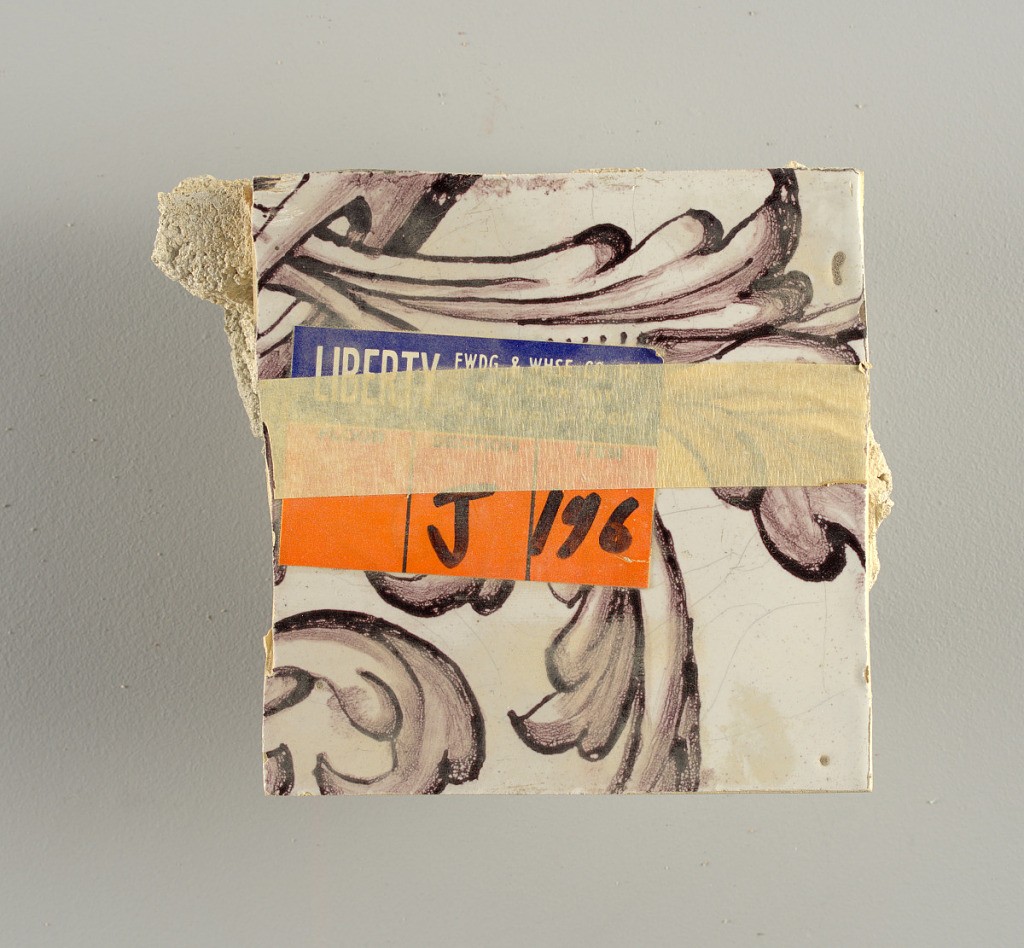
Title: Wall facing
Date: ca. 1725
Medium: tin-glazed earthenware, underglaze
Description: Two vertical rectangles, twenty-three tiles high.  A) Nine tiles wide at top; seven tiles wide at bottom.  B) Ten and one-half tiles wide.

Arabesque design of foliage.  A) with centered figure of Justice under a canopy.  B) with centered urn.